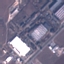
Land use / land cover: Industrial